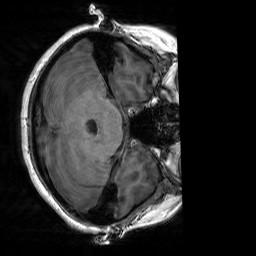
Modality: T1w
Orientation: axial
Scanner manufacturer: siemens
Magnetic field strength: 3 T
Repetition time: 1.76 s
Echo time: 0.0022 s